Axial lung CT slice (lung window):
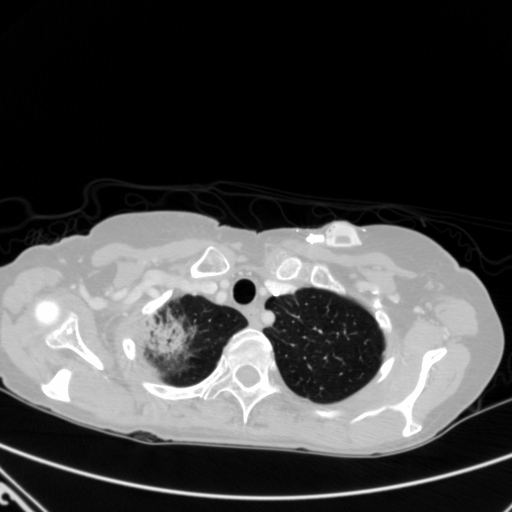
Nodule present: no